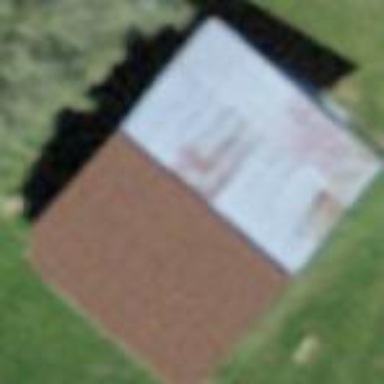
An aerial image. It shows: Rural barn.